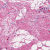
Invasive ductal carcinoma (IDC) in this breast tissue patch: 0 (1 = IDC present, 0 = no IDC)